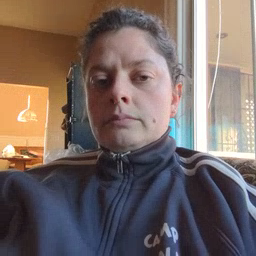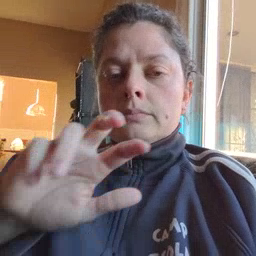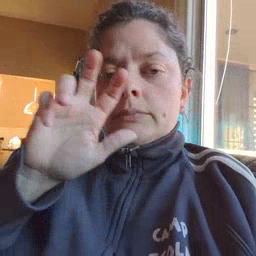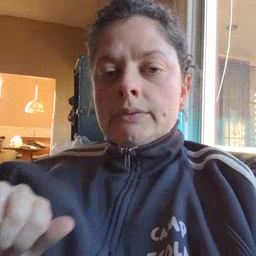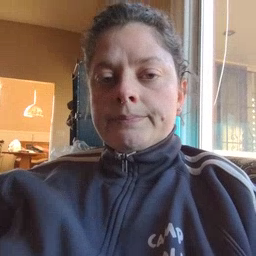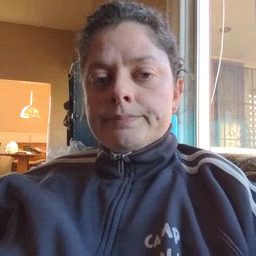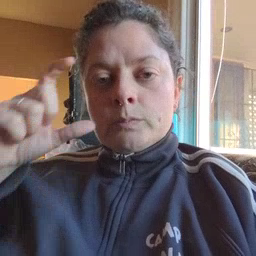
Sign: pizza